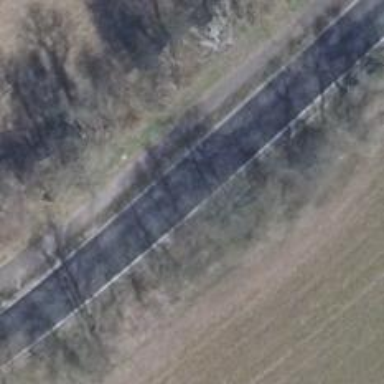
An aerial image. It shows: Tertiary road.